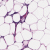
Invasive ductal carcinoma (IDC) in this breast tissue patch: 0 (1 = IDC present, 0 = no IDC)